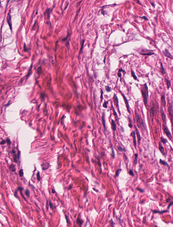
Tumor epithelial tissue: no
Tumor-associated stroma tissue: yes
Normal tissue: no